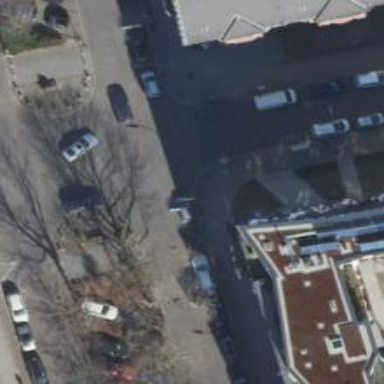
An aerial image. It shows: Footway that serves as traffic island.